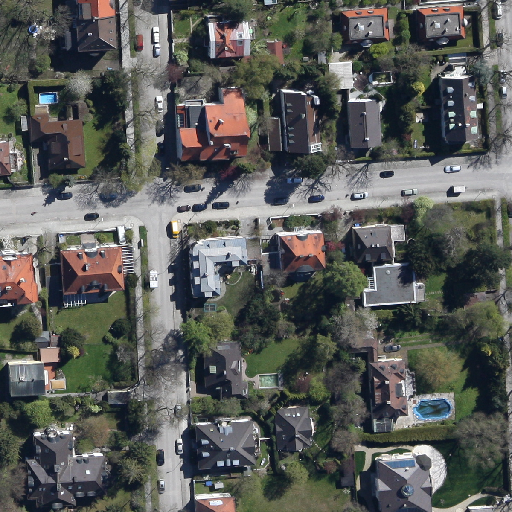
Referring expression: van